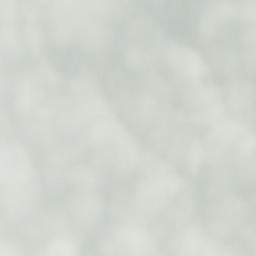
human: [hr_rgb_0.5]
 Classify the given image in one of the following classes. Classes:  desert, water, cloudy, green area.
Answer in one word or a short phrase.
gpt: cloudy